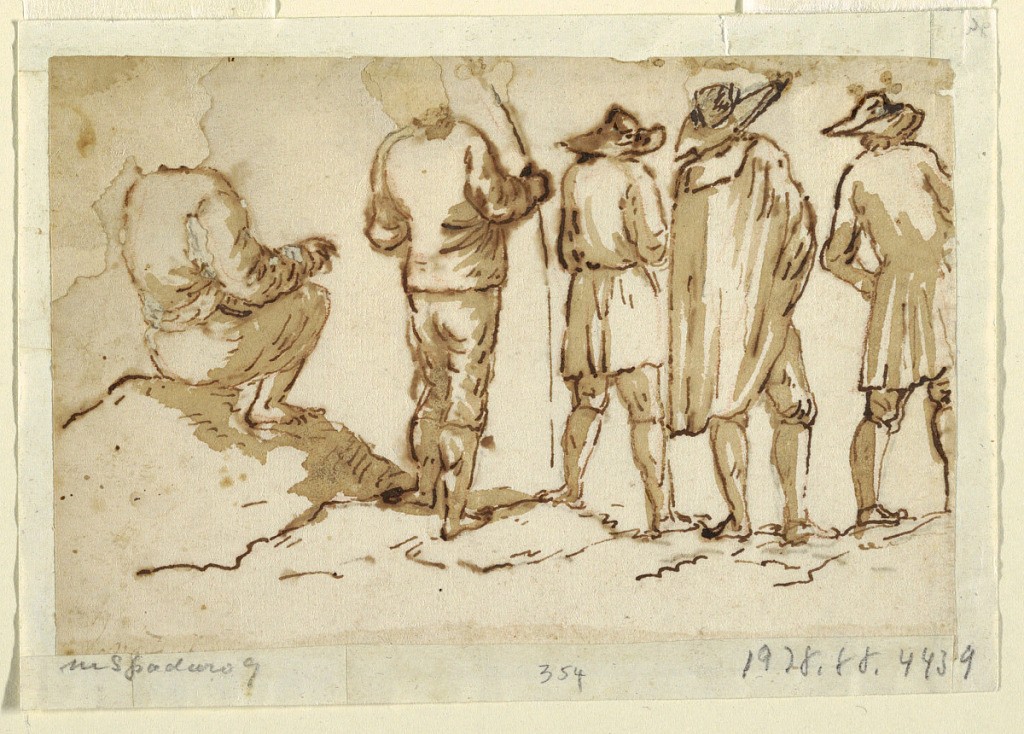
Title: Five Men
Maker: Domenico Gargiulo, called Micco Spadaro, Italian, 1609 - 1675
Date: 1625–1650
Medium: Pen and ink, brush and bistre on paper
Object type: Drawing
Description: Five men, seen from behind. The figure at far left is shown barefoot and seated on a rock.